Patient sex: F
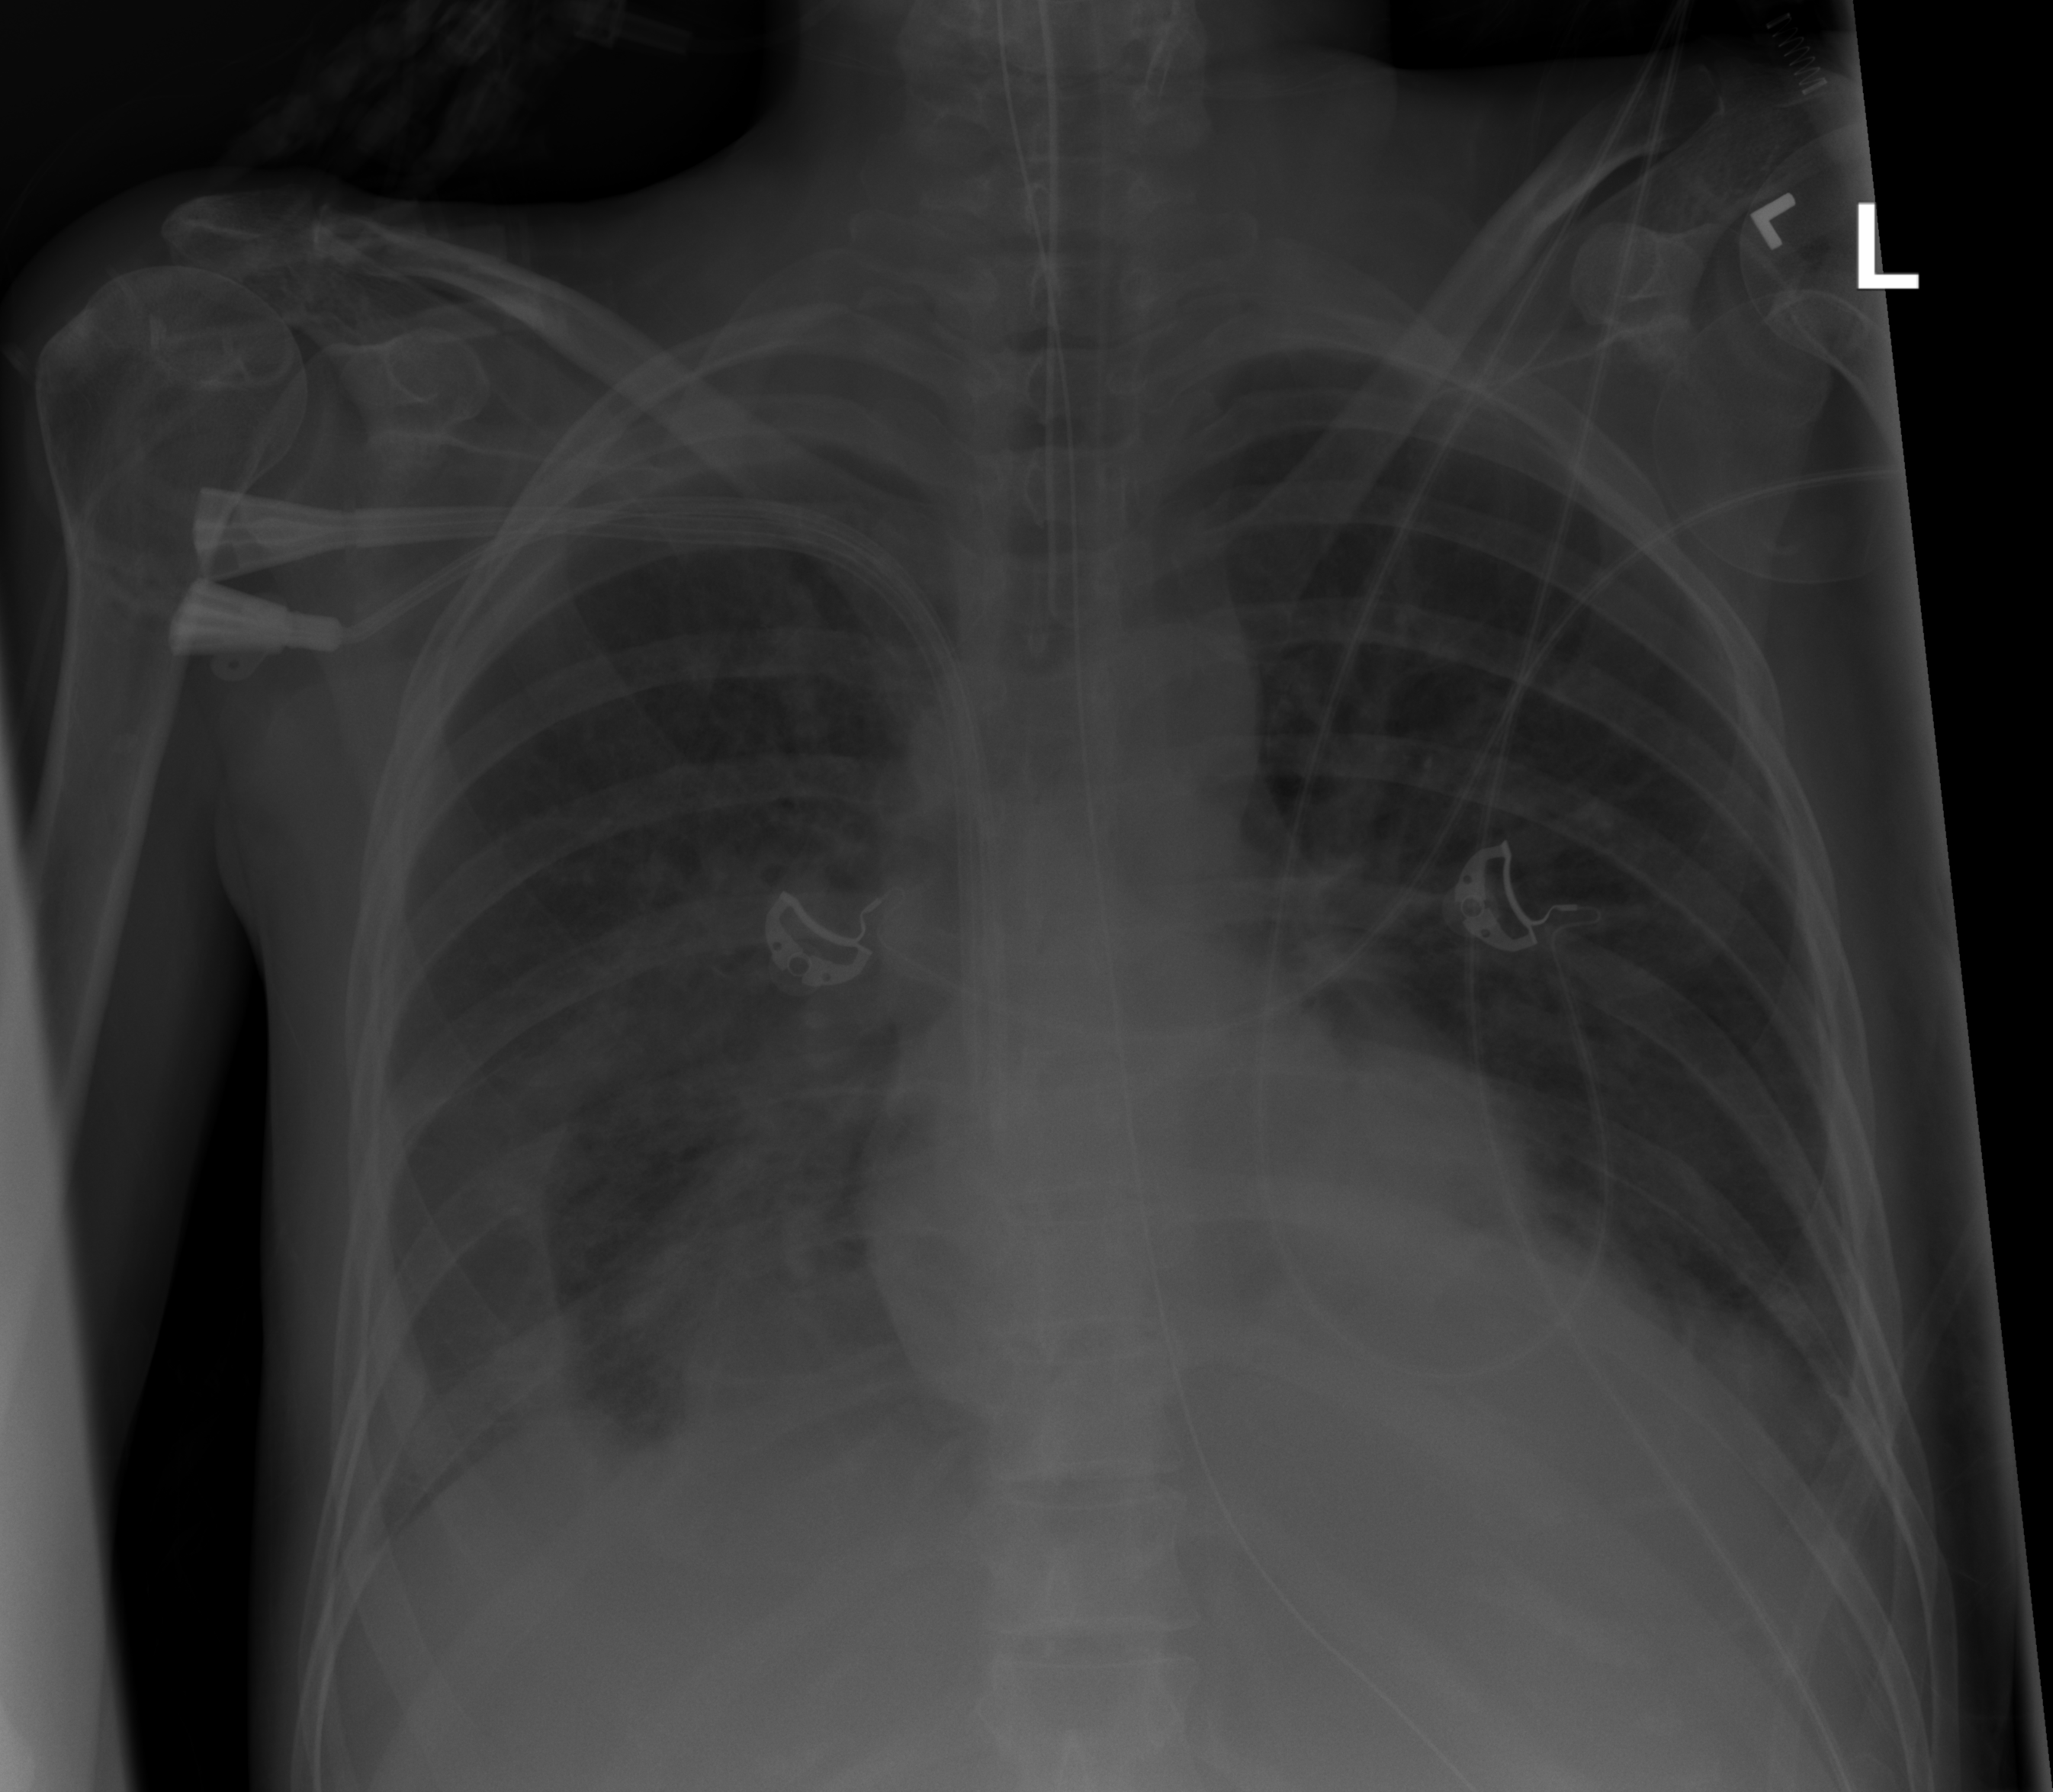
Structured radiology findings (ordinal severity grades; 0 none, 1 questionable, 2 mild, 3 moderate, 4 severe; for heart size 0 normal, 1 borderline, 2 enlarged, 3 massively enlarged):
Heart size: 1
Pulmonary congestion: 0
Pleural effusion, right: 3
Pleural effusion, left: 2
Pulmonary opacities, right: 3
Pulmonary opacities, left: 2
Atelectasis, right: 2
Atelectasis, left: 2